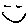
Label: smiley face